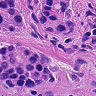
Metastatic tissue present: yes